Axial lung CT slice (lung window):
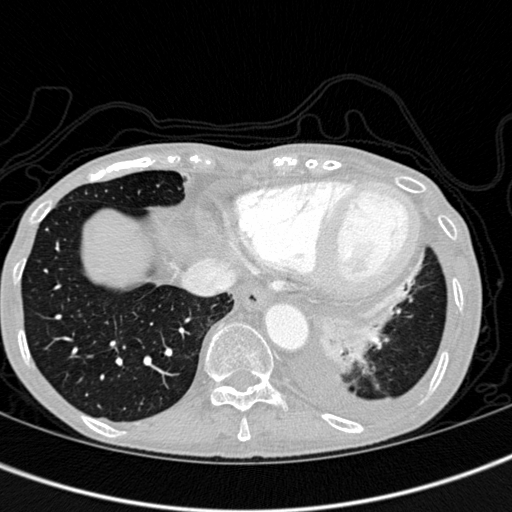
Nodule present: no